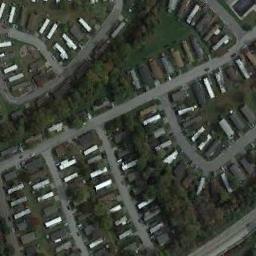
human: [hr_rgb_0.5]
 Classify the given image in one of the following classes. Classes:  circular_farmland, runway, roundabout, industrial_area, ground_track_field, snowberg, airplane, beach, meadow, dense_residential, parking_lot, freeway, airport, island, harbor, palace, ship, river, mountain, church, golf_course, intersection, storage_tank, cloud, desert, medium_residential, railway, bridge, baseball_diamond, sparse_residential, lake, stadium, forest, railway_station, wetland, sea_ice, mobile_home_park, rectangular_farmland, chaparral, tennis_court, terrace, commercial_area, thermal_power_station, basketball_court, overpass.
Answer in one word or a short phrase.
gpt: mobile_home_park